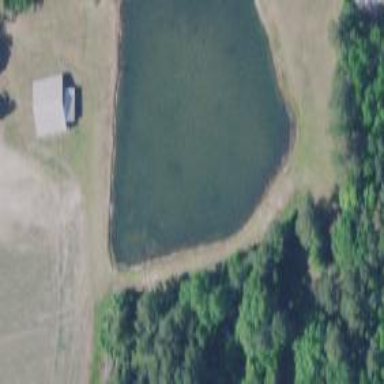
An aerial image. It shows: Serene pond surrounded by nature.